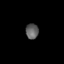
Tissue: skin
Cell type: Fibroblasts
Senescence score: 0.692
Nuclear area (px): 195
Mean DAPI intensity: 93.615